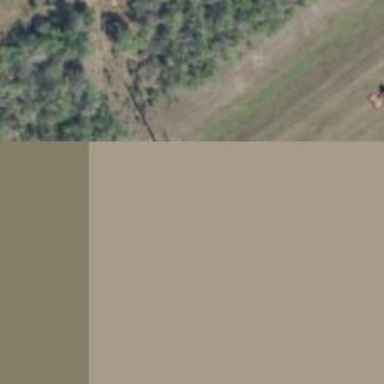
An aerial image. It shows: Power pole.